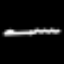
Label: squiggle